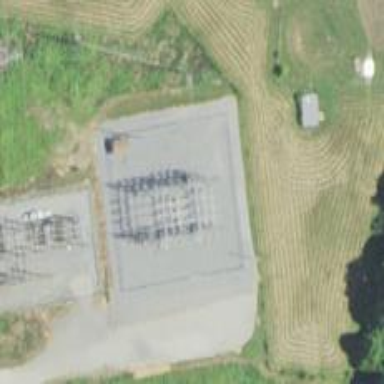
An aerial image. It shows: Substation for switching power equipment surrounded by fence.